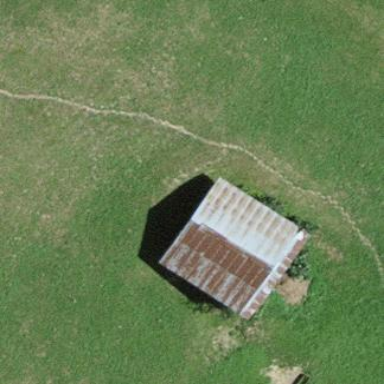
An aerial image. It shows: Barn.